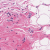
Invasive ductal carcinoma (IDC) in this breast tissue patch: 0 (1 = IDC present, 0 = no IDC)